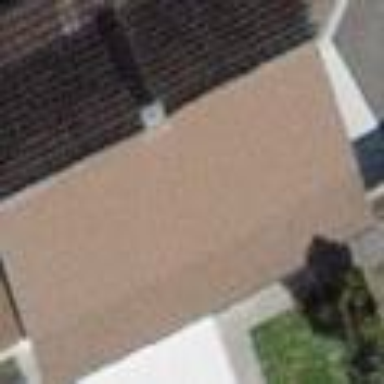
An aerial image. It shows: Building with tiled roof.